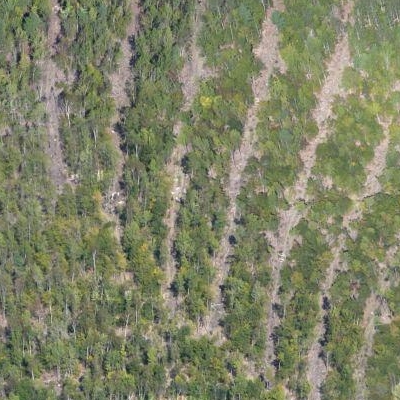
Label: Forest